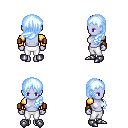
a pixel art fantasy rpg character, female body template, dark elf, purple skin, gold arm armor, white pants, white cyan left-swept hairstyle, leather bracers, metal boots, four views (front, back, left, right), 2x2 character sprite sheet, small pixel art, hard edges, no anti-aliasing